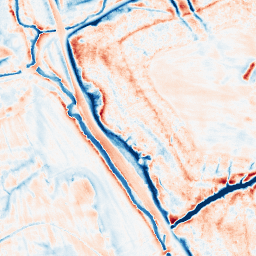
Category: edge_preserving
Decomposition family: anisotropic_diffusion
Decomposition parameters: iterations: 50
kappa: 100
gamma: 0.2
Upsampling method: quartic
Upsampling parameters: scale: 4
Upsampling scale: 4